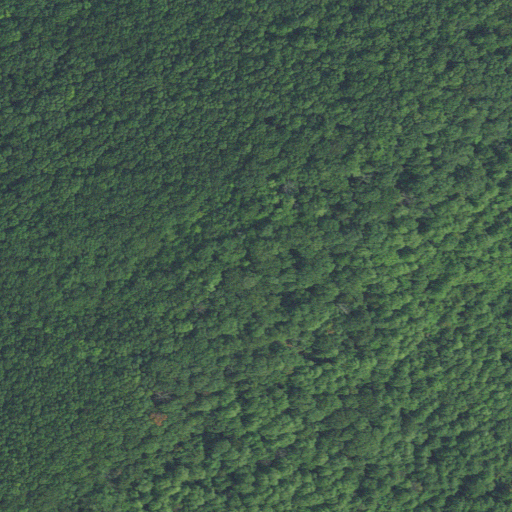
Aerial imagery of mountain in Virginia named Turner Mountain containing only deciduous forest